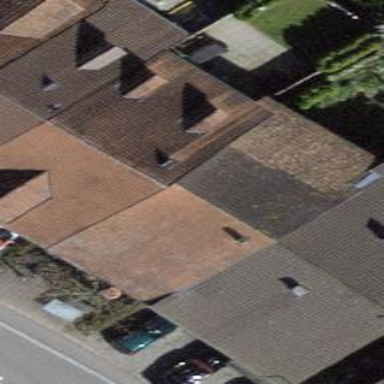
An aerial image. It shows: Building with tile roof.